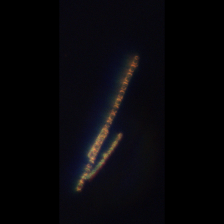
Taxon: Skeletonema
Group: Diatoms